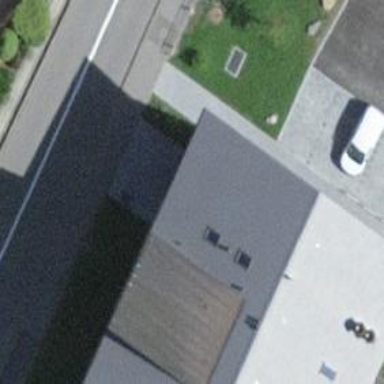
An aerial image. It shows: Charging station.